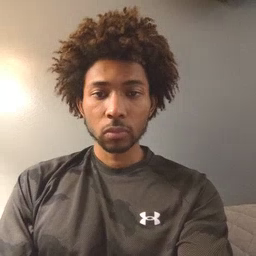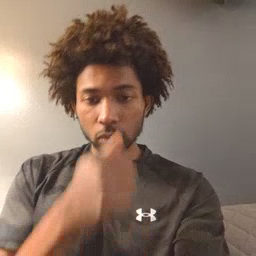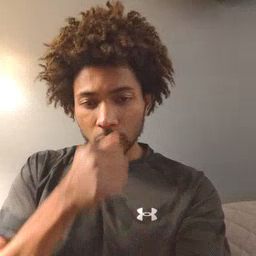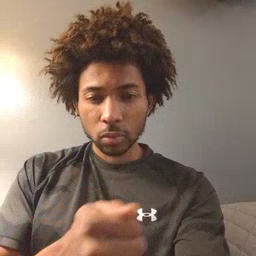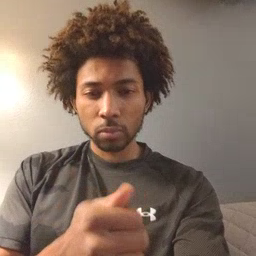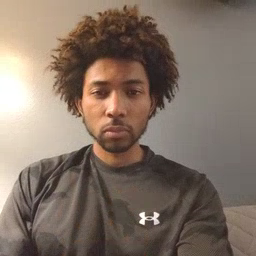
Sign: hide